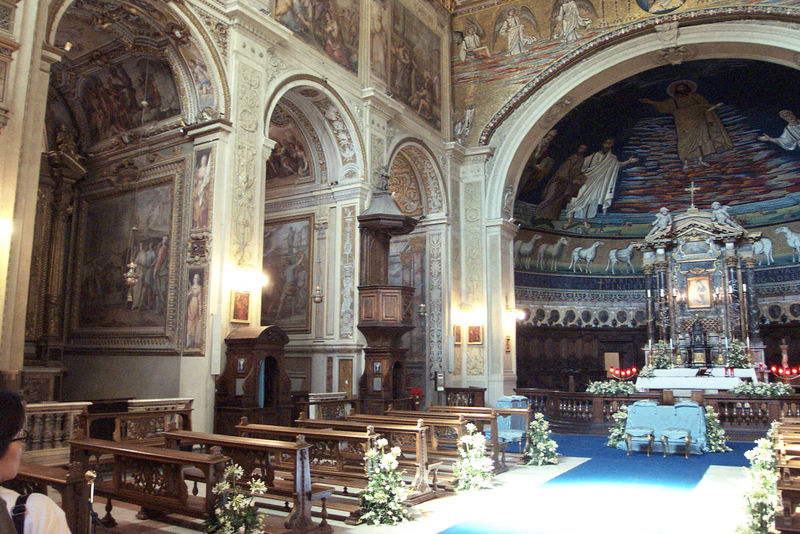
Titel: Rom, S. Cosma e Damiano
Standort: Rom, S. Cosma e Damiano (EU - I - Latium)
Schlagwörter: blau, himmel, blumen, frau, holz, lampen, licht, teppich, barock, bild, innenraum, kirche, interieur, gewänder, renaissance, pferde, engel, bogen, italien, hocker, kuppel, stille, querformat, wandgemälde, kerzen, foto, bögen, gewölbe, kreuz, dom, brille, mosaik, altar, bänke, kirchenbänke, kanzel, christus, jesus, altarraum, kirchenraum, fresken, kassetten, heilige, deckengemälde, fresko, schafe, mosaike, kapitel, nischen, kapellen, chorgestühl, seitenaltar, beichtstuhl, mosaiksteinchen, tonnenbau